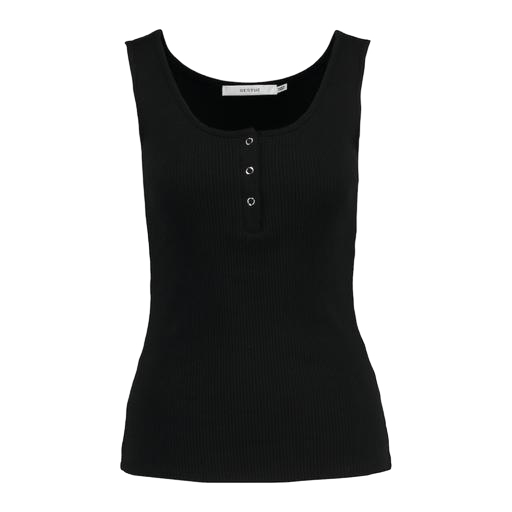
black valencia tank top, black rib vest, black ribbed tank top, white background